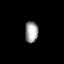
Tissue: lung
Cell type: Epithelial cells
Senescence score: 0.5896
Nuclear area (px): 272
Mean DAPI intensity: 160.088